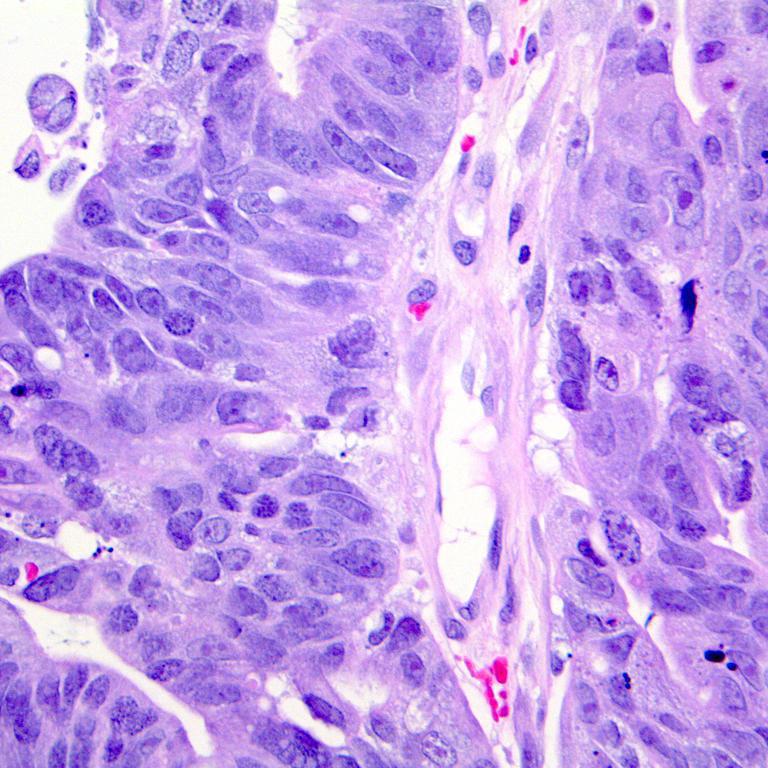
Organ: colon
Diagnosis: adenocarcinomas